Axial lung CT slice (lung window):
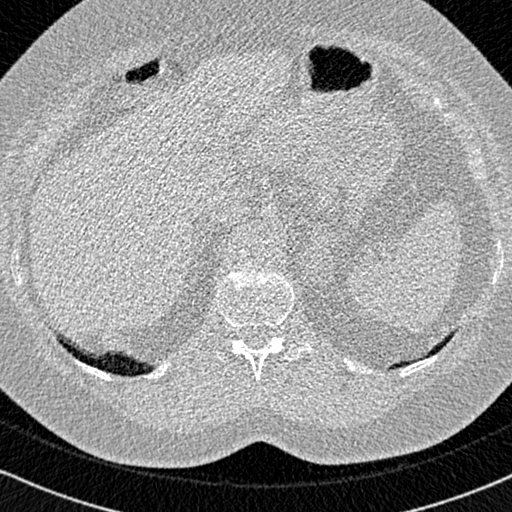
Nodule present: no